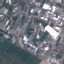
Land use / land cover: Industrial